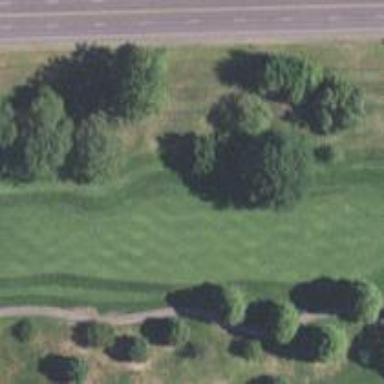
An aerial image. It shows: Golf hole.